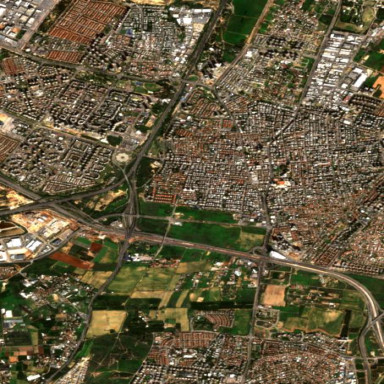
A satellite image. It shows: Residential area in the city.